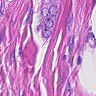
Metastatic tissue present: yes